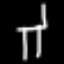
Label: chair